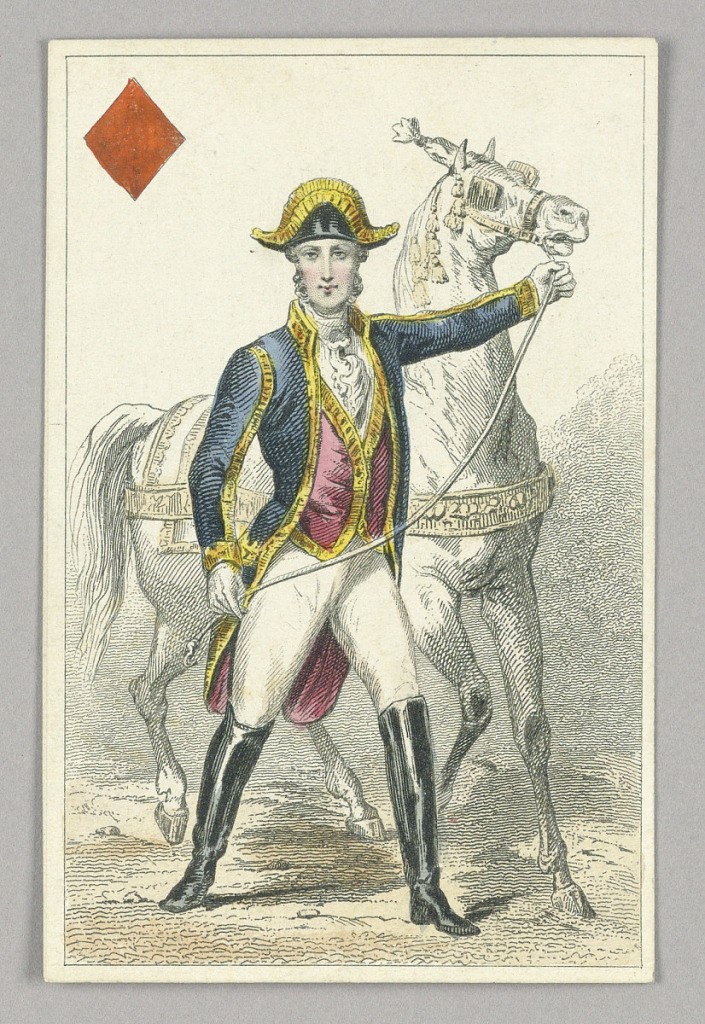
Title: Habsburg Horseman, Jack of Diamonds from Set of "Jeu Imperial–Second Empire–Napoleon III" Playing Cards
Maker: B.P. Grimaud, Paris, France
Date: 1858
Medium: Lithograph on glazed paper
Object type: Playing Card
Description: Habsburg Horseman, Jack of Diamonds from Set of "Jeu Imperial-Second Empire-Napoleon III" Playing Cards.